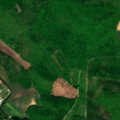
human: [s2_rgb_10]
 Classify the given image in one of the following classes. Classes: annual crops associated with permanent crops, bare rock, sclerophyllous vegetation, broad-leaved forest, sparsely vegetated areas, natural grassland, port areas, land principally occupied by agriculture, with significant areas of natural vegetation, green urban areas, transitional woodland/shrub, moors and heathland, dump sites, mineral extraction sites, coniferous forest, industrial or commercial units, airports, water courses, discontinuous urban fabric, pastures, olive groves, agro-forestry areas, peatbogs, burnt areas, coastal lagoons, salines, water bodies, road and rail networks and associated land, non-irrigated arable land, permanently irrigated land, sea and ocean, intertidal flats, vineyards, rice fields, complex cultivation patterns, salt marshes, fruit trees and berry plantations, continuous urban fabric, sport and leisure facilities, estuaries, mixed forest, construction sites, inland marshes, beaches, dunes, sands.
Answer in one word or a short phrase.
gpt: discontinuous urban fabric, non-irrigated arable land, broad-leaved forest